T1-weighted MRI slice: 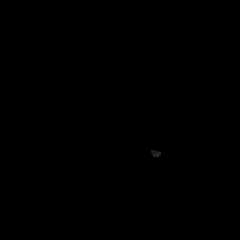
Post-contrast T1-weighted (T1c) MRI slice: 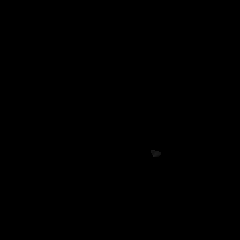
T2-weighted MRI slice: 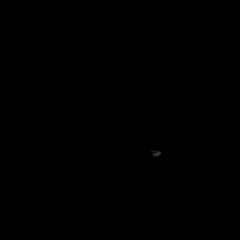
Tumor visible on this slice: no